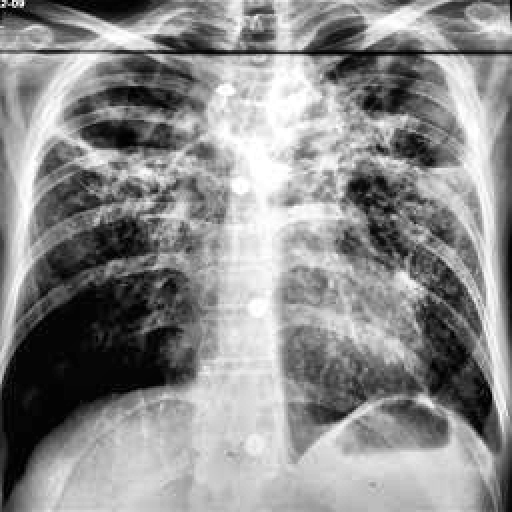
Finding: TUBERCULOSIS